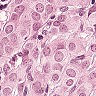
Metastatic tissue present: yes